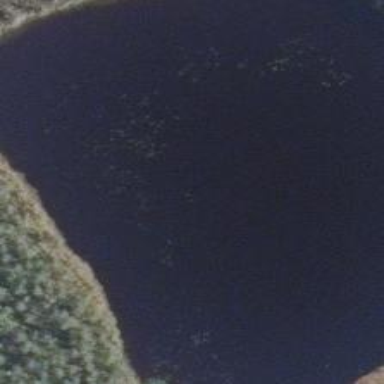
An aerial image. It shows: Beautiful lake surrounded by nature.